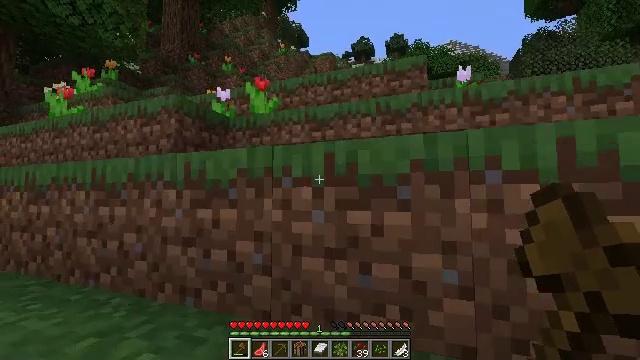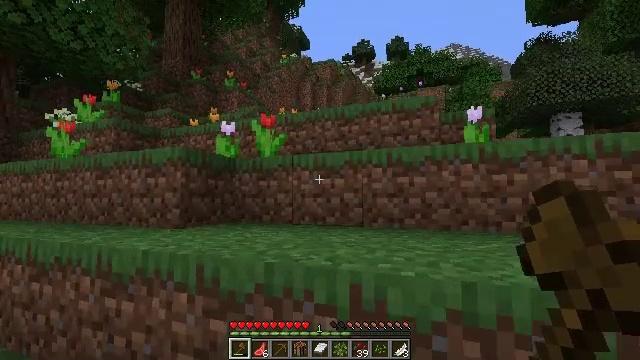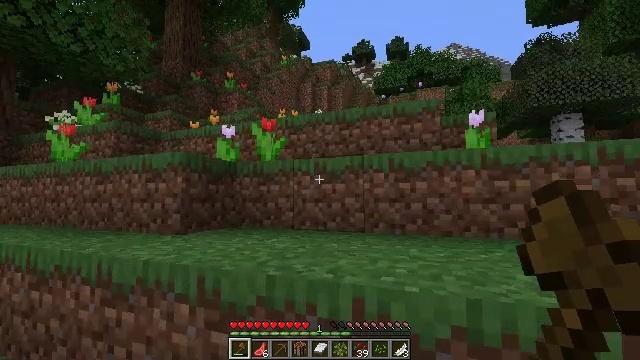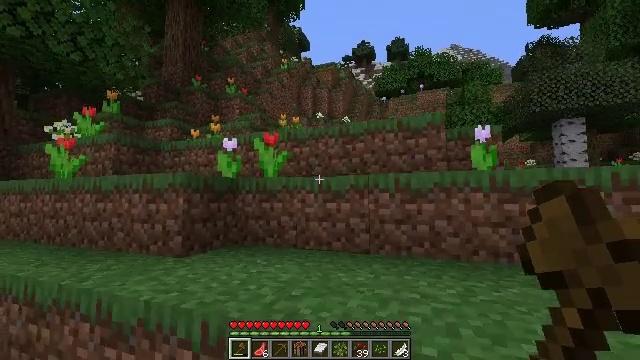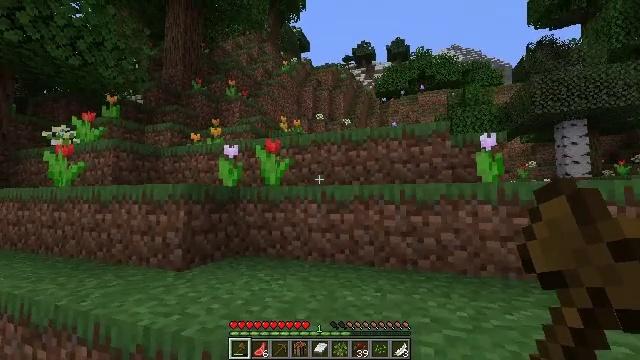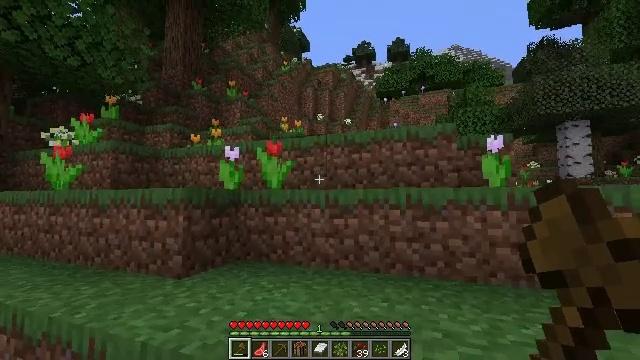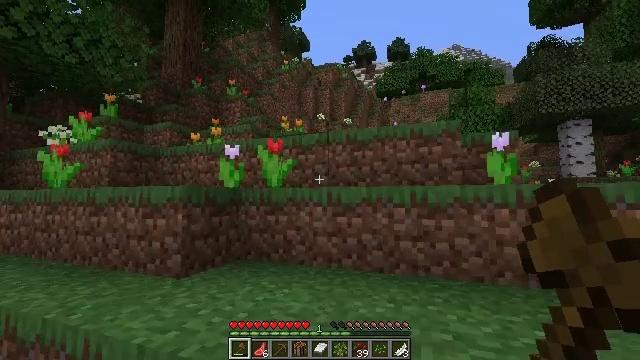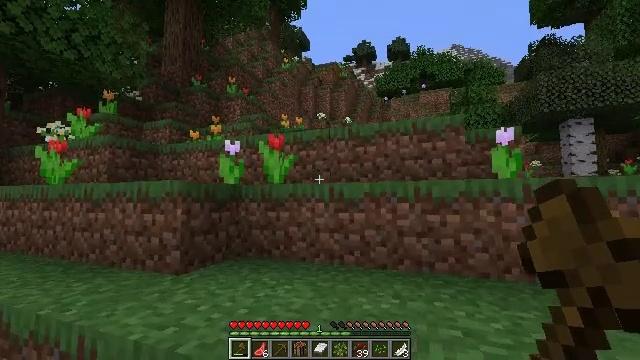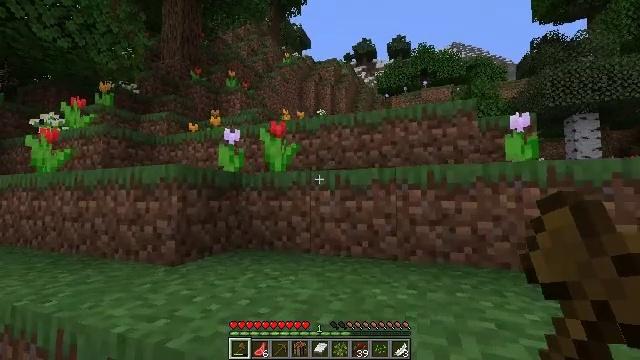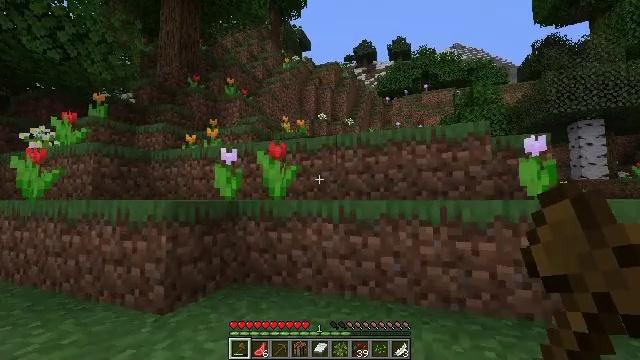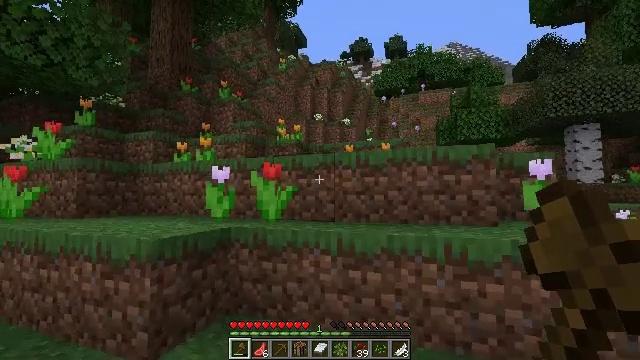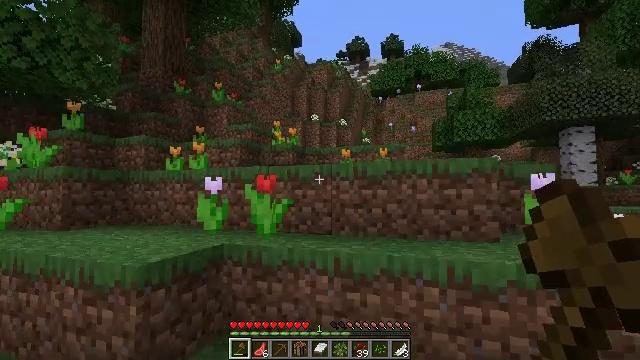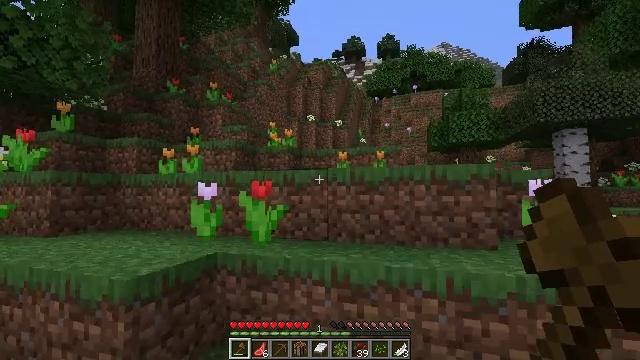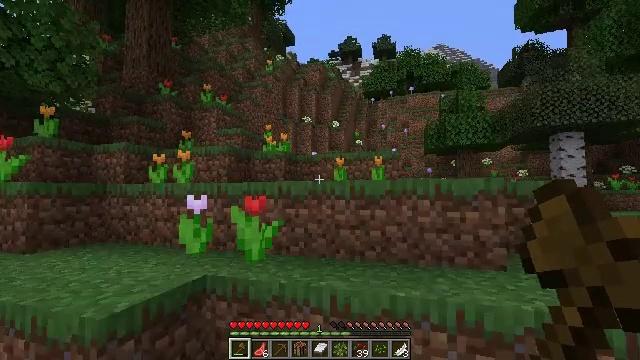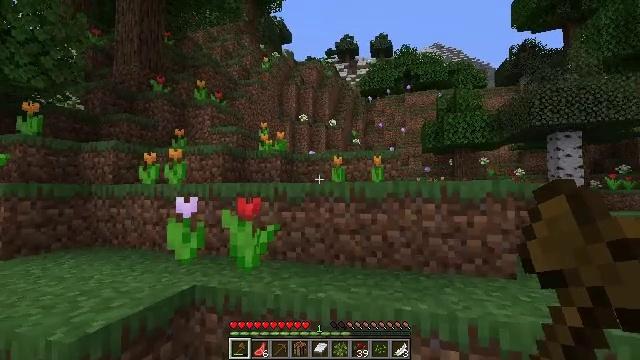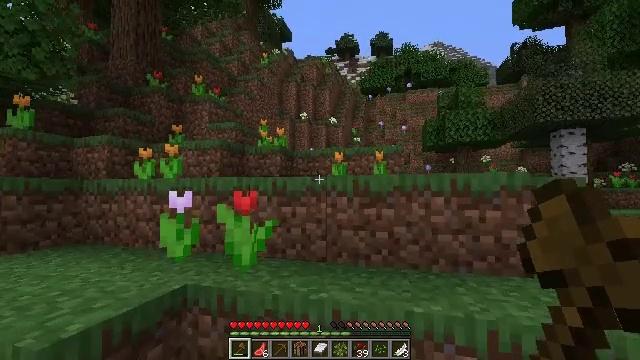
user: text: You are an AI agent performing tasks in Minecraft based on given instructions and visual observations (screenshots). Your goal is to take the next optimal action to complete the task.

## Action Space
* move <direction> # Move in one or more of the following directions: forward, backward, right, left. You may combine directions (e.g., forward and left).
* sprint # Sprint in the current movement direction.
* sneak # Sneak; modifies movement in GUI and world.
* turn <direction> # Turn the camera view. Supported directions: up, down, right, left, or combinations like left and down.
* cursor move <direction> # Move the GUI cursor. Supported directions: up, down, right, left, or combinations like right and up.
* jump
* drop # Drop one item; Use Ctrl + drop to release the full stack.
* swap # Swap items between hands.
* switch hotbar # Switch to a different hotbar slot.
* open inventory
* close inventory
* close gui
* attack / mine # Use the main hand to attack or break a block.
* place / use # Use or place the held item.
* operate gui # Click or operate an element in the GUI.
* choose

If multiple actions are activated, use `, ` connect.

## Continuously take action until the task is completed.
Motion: motion action
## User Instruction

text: Mine red sand from the ground.
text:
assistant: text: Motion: move forward, jump
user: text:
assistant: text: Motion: move forward
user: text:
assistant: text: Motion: move forward
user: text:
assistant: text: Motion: move forward
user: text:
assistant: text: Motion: move forward
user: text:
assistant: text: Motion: move forward
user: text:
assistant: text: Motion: move forward
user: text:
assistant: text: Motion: move forward, jump
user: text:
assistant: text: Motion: move forward, jump
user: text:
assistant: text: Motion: move forward, jump
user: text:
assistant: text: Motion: move forward, jump
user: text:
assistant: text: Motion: move forward
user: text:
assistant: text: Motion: move forward
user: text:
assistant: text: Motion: move forward
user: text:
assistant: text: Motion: move forward
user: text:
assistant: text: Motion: move forward
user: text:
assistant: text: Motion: move forward
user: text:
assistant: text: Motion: move forward
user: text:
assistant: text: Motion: move forward
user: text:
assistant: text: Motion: move forward
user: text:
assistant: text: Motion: move forward, jump
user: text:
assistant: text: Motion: move forward, jump
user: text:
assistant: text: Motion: move forward, jump
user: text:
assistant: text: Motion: move forward, jump
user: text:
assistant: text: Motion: move forward
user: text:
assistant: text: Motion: move forward, turn right and down
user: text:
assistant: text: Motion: move forward, turn right and down
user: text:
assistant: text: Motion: move forward, turn right
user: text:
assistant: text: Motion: move forward, jump
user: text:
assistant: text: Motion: move forward, jump